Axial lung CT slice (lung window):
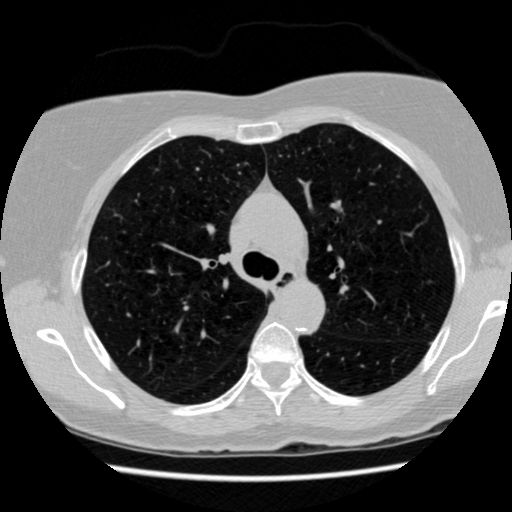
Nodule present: no